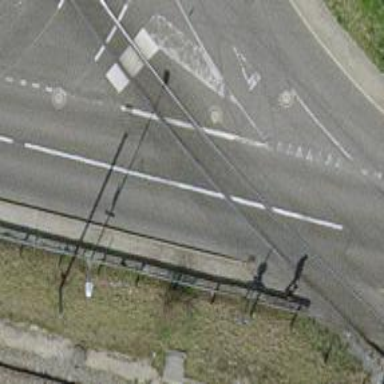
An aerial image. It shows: Level crossing with double half barrier.